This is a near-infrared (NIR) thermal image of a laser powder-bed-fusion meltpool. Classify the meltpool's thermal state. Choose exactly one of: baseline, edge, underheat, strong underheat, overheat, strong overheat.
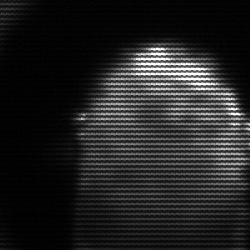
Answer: baseline